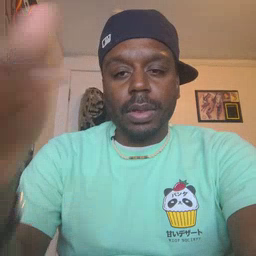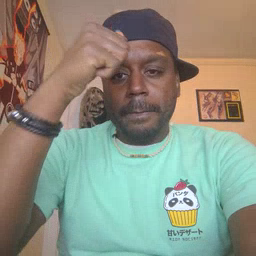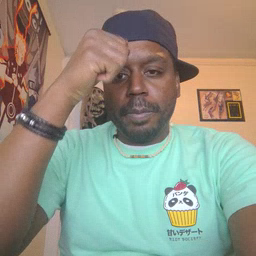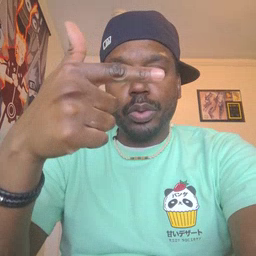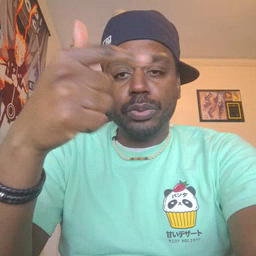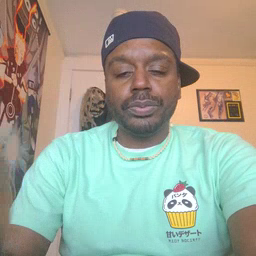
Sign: brother